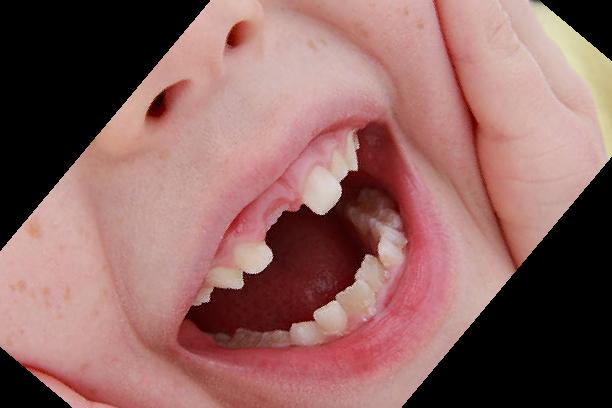
Condition: hypodontia